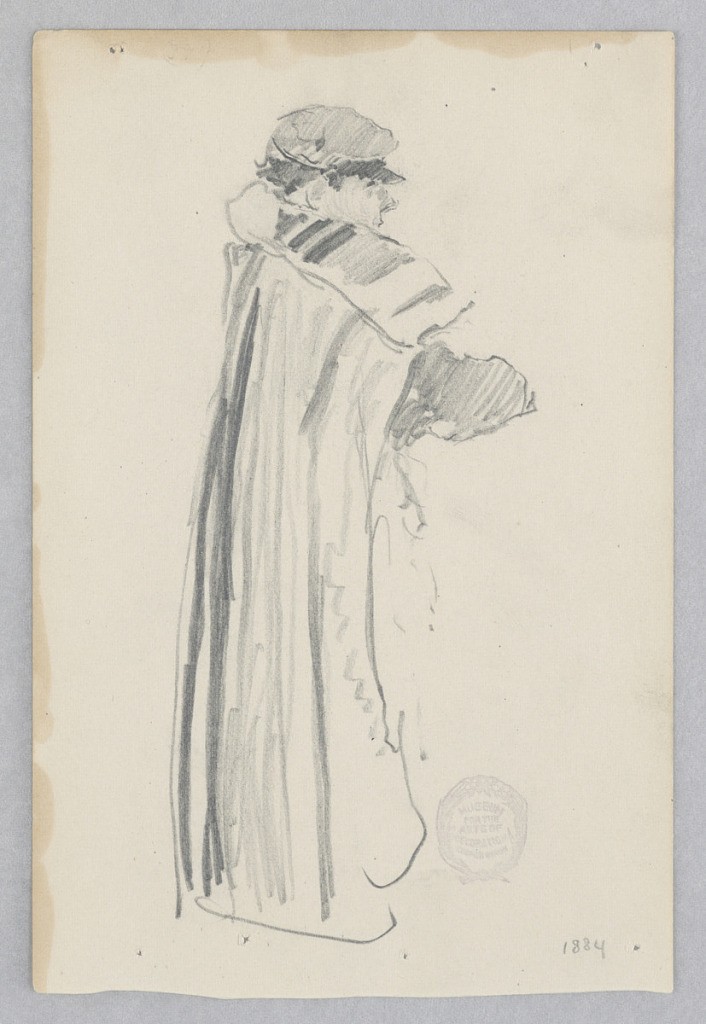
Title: Man
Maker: Robert Frederick Blum, American, 1857–1903
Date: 1884
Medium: Graphite on wove paper
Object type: Drawing
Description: Sketch of a male figure wearing a brimmed hat and long cloak.